Question: I am using VS 2005.
I want to drag-and-drop a Word Document 2003/2007 control in my form by .NET Framework. Like we do for PDF in the following screenshot. If you see the highlighted text, it is Adobe PDF Reader. I can show the PDF documents in this control in my form.
Similarly can I do for Word?

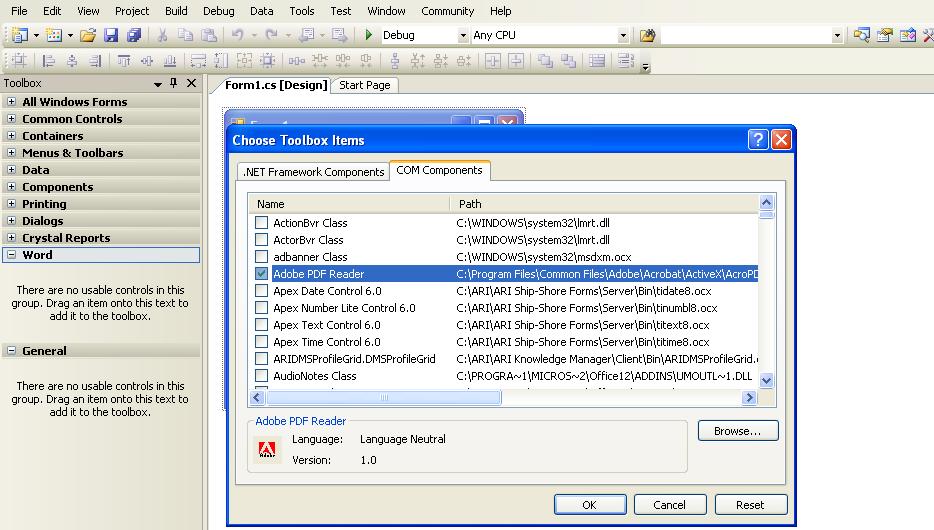
Answer: This may get you started:
<URL>